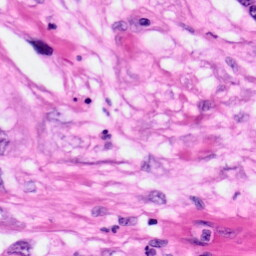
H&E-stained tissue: Pancreatic